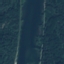
Land use / land cover class: River